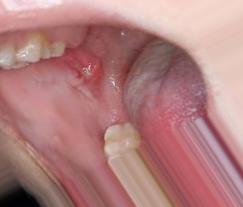
Condition: Mouth Ulcer